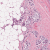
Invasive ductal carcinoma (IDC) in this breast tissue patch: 1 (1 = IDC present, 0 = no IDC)